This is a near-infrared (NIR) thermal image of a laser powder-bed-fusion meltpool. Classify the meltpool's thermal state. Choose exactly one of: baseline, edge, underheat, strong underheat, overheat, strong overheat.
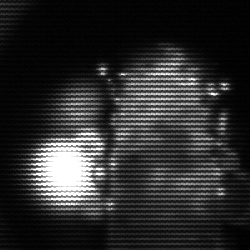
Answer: strong underheat